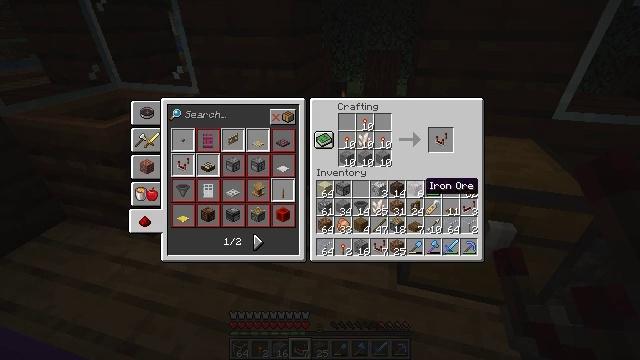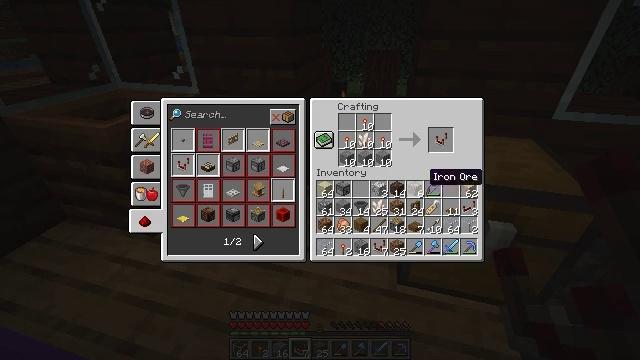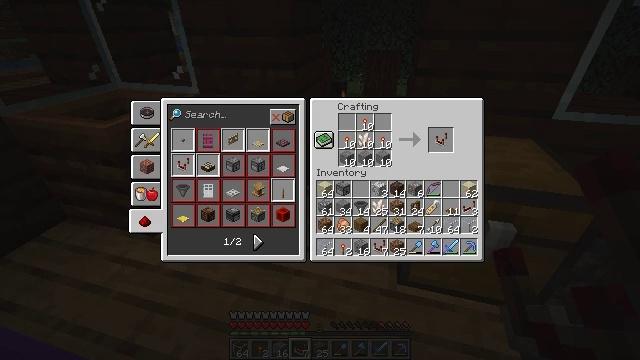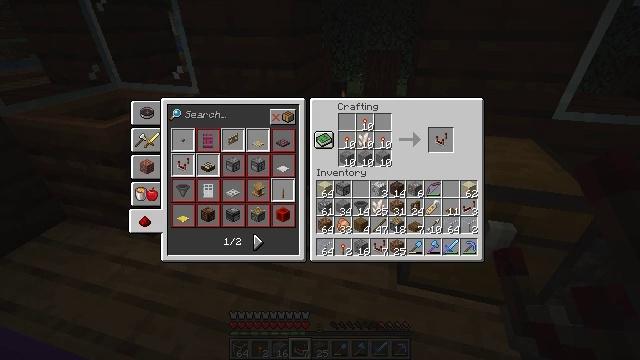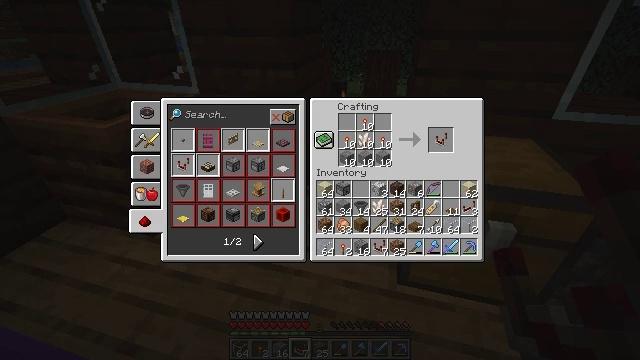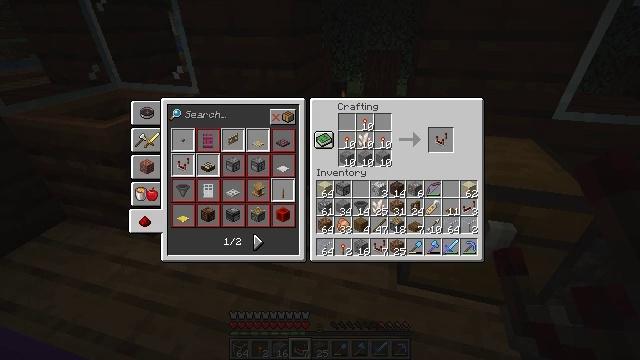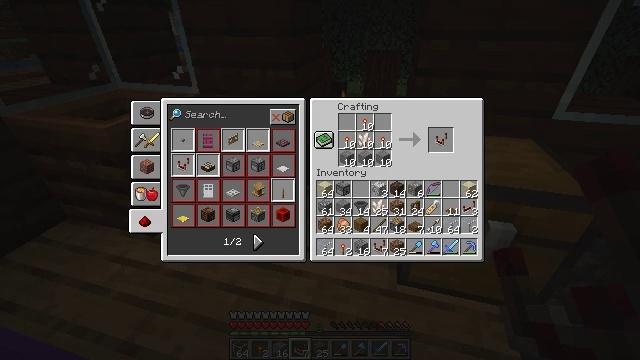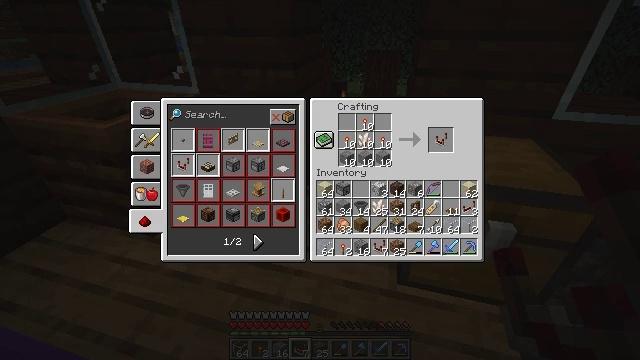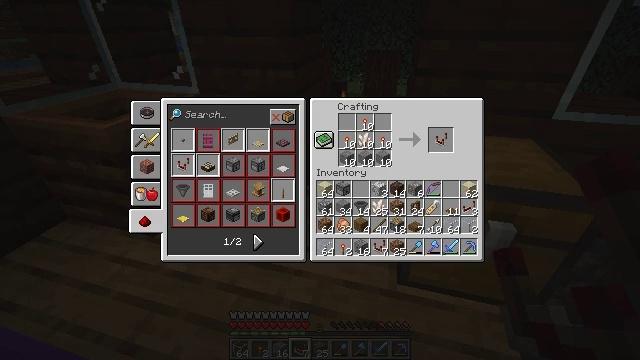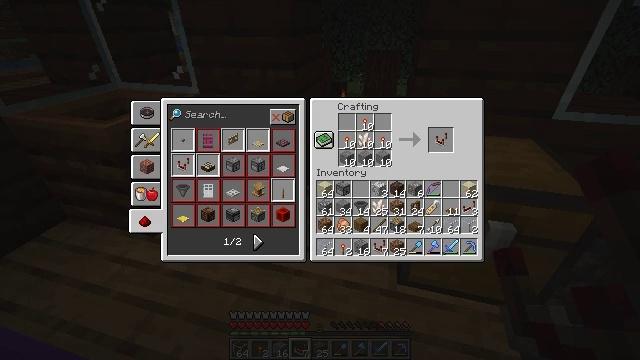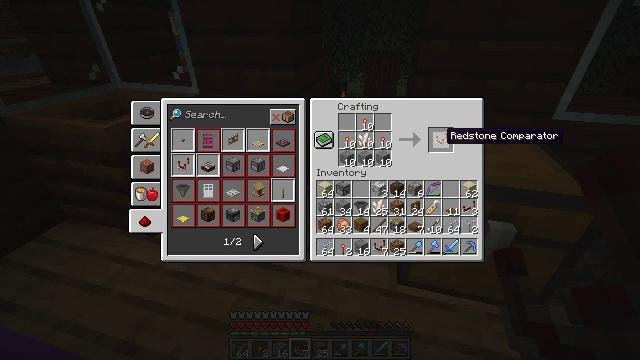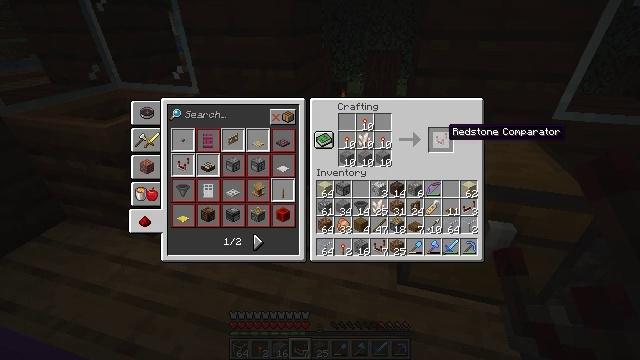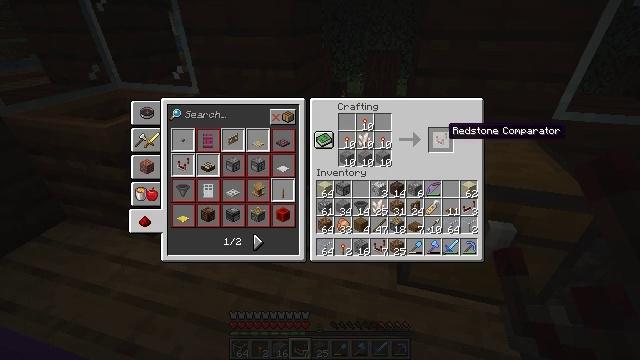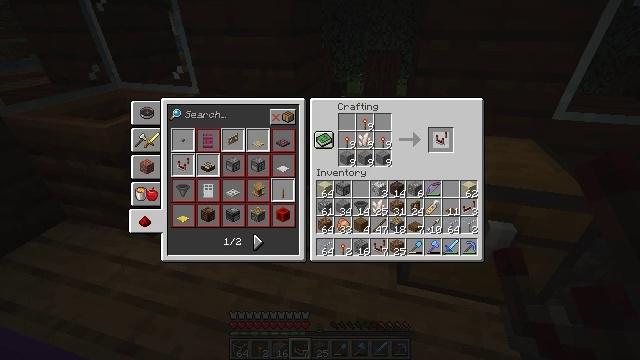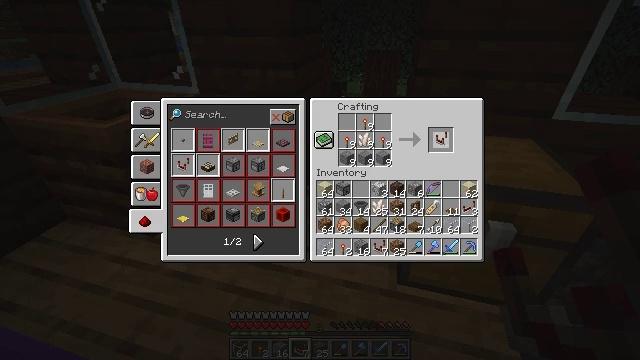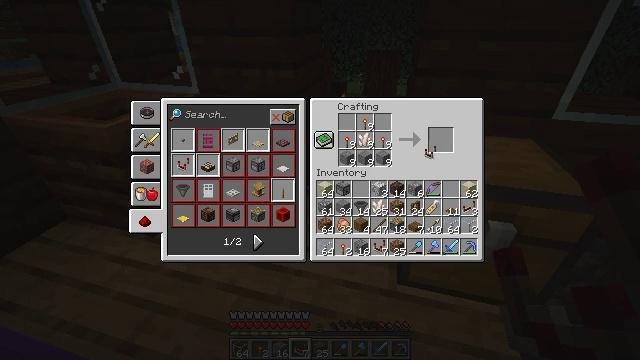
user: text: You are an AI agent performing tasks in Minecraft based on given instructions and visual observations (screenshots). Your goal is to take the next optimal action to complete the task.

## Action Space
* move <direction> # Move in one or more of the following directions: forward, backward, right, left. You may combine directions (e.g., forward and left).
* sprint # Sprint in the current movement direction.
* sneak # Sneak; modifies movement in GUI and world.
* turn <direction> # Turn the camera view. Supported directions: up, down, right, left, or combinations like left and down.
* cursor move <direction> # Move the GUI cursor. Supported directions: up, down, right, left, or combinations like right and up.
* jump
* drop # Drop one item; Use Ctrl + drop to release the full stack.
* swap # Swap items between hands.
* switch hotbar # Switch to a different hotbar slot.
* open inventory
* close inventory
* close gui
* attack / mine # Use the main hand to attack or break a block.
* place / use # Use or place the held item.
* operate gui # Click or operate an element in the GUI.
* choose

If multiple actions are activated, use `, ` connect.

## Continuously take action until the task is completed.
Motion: motion action
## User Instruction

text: Make a comparator with the right materials.
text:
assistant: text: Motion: cursor move up
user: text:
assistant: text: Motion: no_op
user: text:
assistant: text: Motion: cursor move right and up
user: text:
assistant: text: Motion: no_op
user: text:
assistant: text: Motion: cursor move up
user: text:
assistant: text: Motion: no_op
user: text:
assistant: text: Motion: no_op
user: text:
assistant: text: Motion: no_op
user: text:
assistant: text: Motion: no_op
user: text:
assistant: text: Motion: no_op
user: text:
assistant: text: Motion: no_op
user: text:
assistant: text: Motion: no_op
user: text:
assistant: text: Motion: operate gui
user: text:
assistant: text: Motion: operate gui
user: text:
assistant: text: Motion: cursor move left and down
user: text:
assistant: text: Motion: cursor move left and down
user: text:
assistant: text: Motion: cursor move left and down
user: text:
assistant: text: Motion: cursor move down
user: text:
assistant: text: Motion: cursor move down
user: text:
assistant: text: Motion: no_op
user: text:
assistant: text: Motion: no_op
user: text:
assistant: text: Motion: no_op
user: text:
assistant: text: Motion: no_op
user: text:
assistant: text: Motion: no_op
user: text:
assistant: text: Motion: no_op
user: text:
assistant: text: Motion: no_op
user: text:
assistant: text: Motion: operate gui
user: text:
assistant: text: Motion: operate gui
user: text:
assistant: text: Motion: no_op
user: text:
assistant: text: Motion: no_op